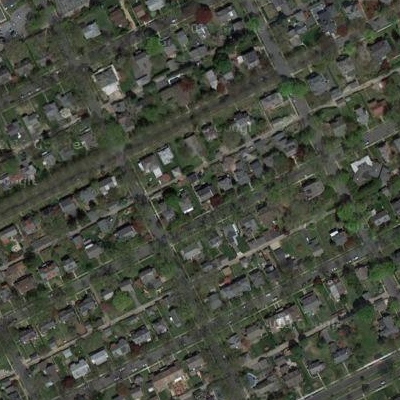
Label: Resident